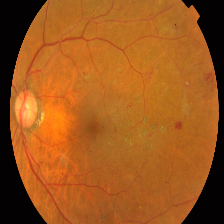
Diabetic retinopathy grade: Proliferative DR